Question: When I tried to refresh Gradle project , I encountered this error:
> Plugin [id: 'org.jetbrains.kotlin.jvm'] was not found in any of the following sources:- Gradle Core Plugins (plugin is not in 'org.gradle' namespace)- Plugin Repositories (plugin dependency must include a version number for this source)
How to solve this issue?

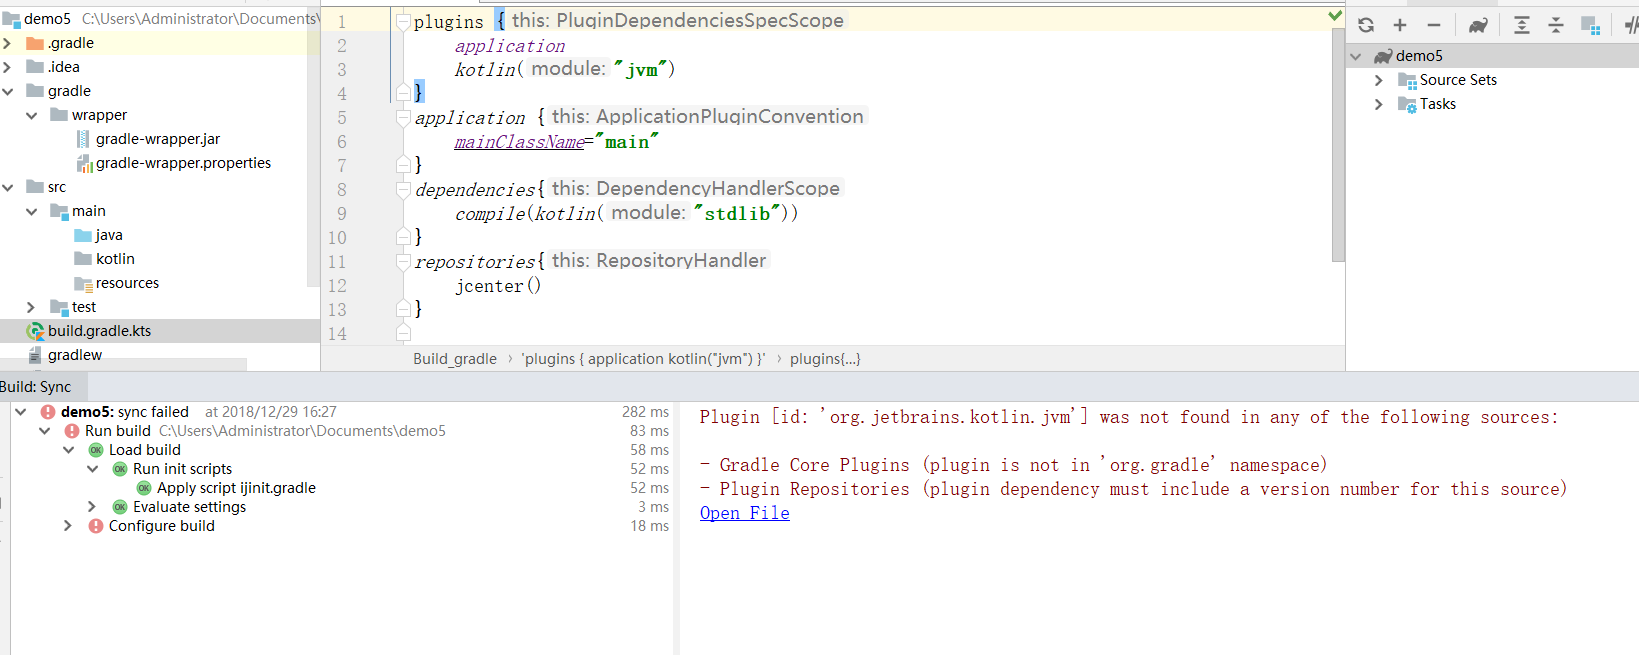
Answer: You just forgot to specify the plugin version, which is mandatory for "not Core" plugins:
For example :
'''
plugins {
application
kotlin("jvm") version "1.3.10"
}
'''
See:
- <URL>